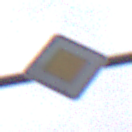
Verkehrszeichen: Vorfahrtsstrasse
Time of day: Midday
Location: Outdoor (Urban)
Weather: Overcast
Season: NotSpecified
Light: Natural